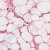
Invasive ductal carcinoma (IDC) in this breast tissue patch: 0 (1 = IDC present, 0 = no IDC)